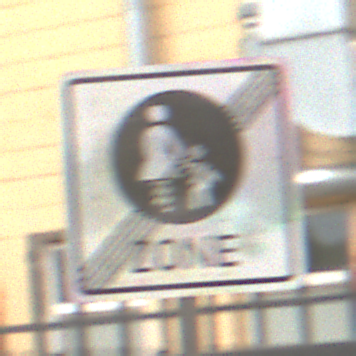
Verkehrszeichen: EndeFussgaengerzone
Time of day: MorningAfternoon
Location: Outdoor (Urban)
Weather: Overcast
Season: NotSpecified
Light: Natural